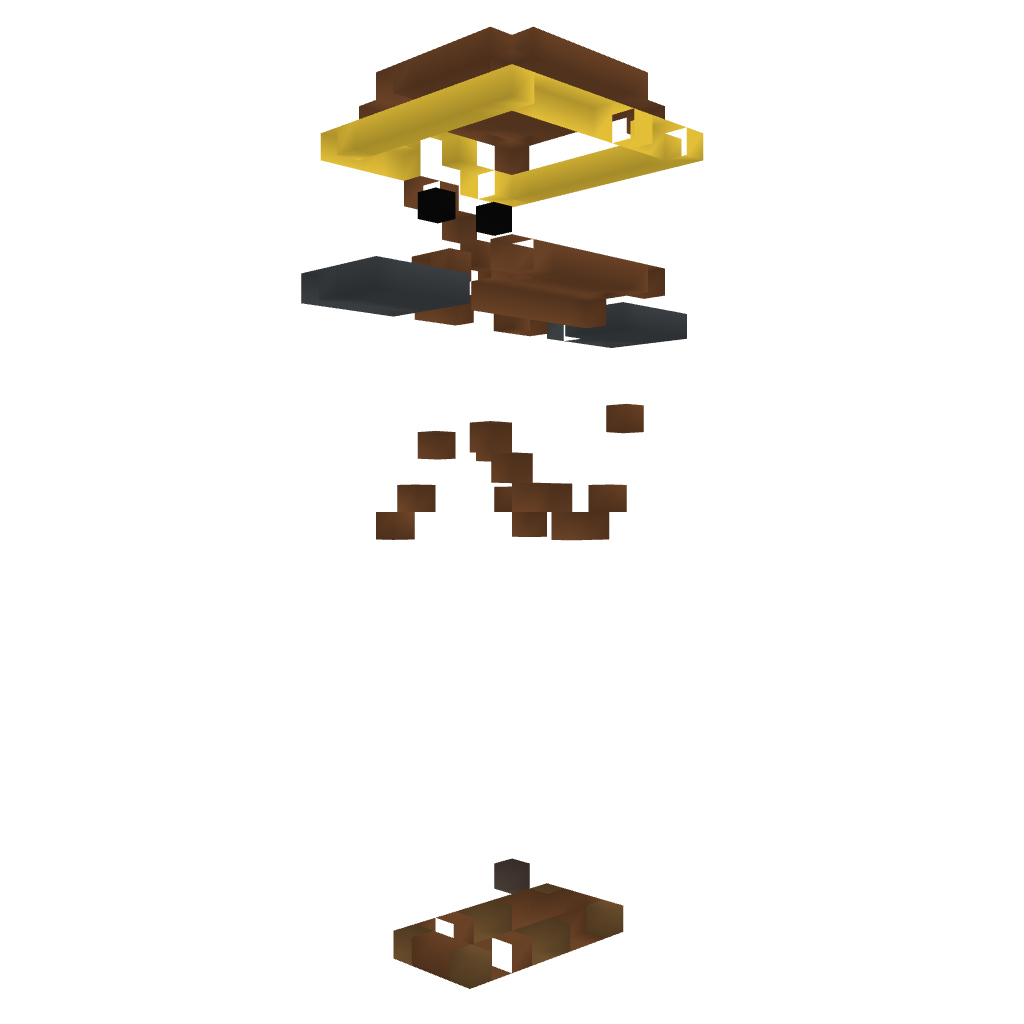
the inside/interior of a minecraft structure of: Princess Statue